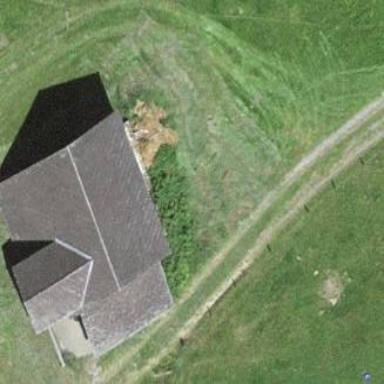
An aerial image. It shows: Barn.